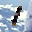
Label: 1